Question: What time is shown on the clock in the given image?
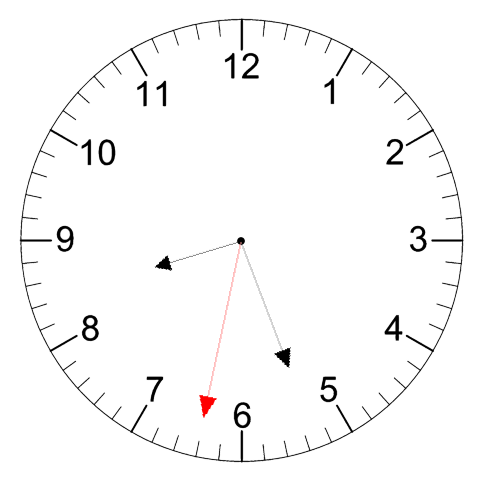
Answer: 08:26:32